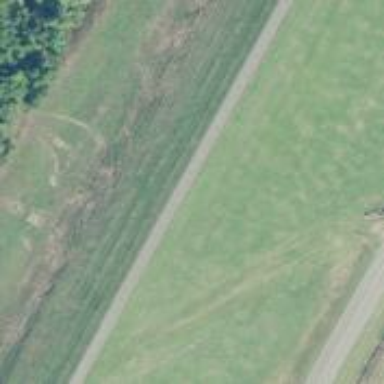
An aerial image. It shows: Path with asphalt surface built alongside dyke embankment.